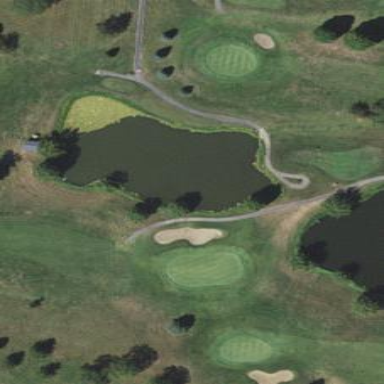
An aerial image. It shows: Picturesque scene of golf course with lateral water hazard.